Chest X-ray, PA view. Patient: 53 years old, sex M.
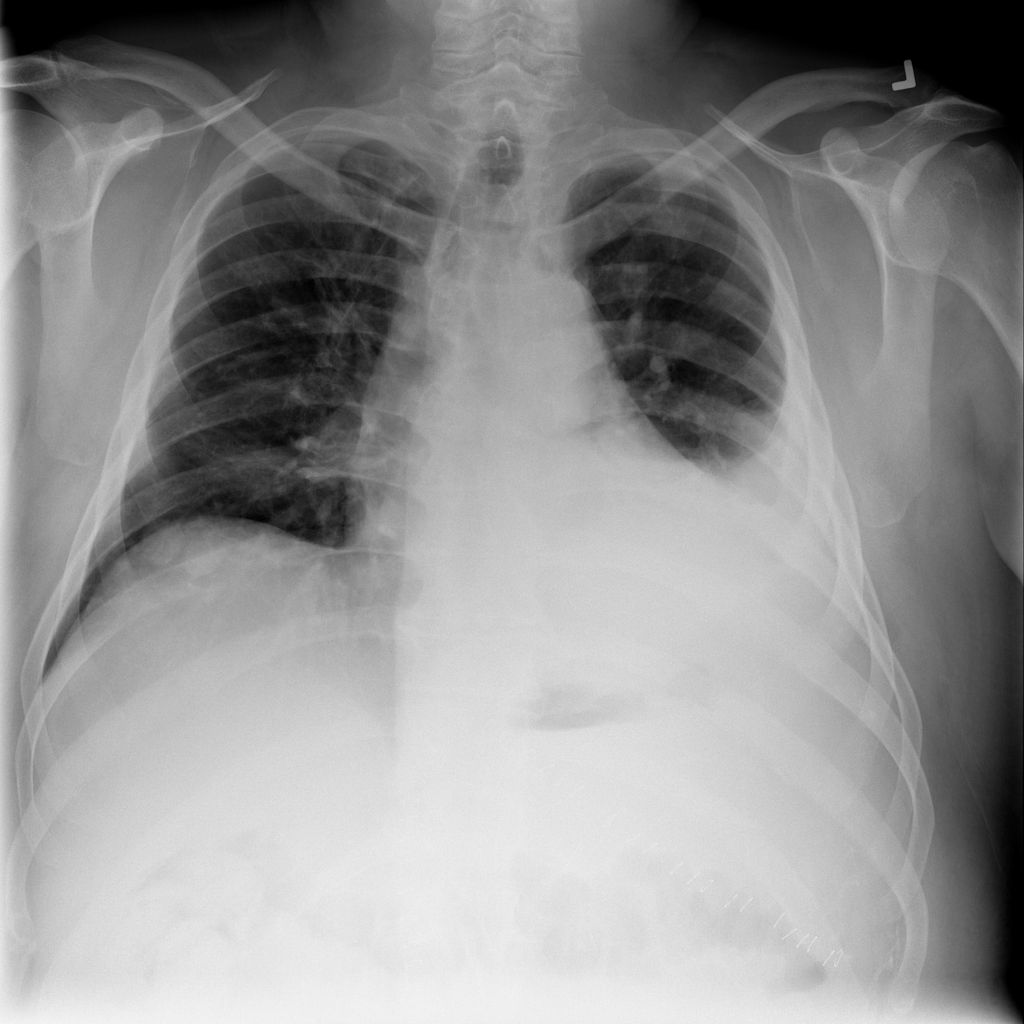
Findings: Consolidation, Nodule